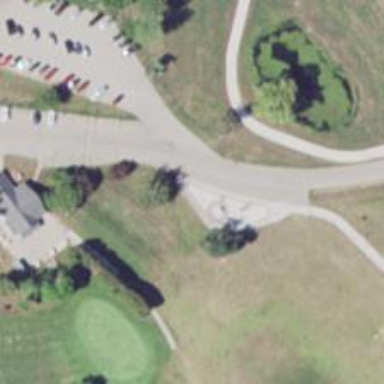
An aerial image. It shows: Pathway for golfing.